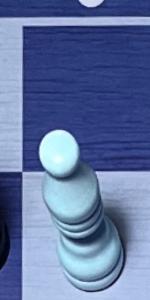
Label: Bishop_White